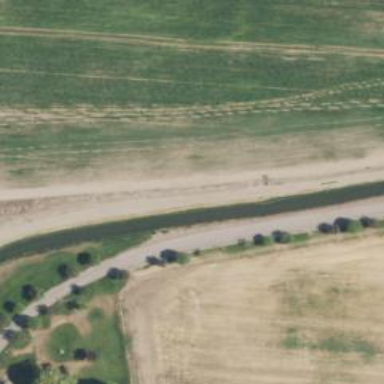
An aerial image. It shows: Irrigation canal designed for service purposes.